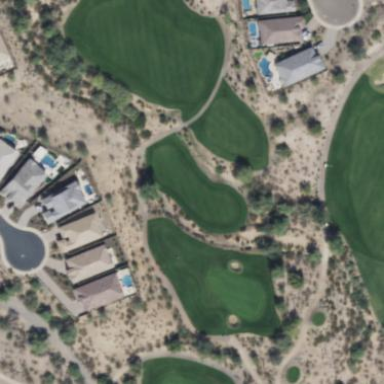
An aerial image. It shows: Rough area in golf course.